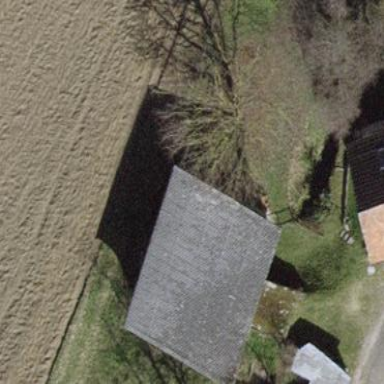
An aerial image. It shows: Flat-roofed building.